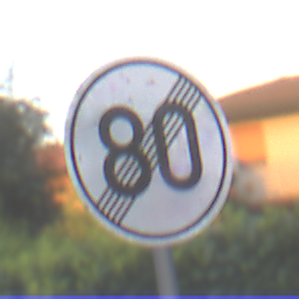
Verkehrszeichen: EndeGeschwindigkeit80
Umgebung: Outdoor, Urban
Tageszeit: SunriseSunset
Wetter: Clear
Licht: Natural
Jahreszeit: NotSpecified
Kontrast: LowContrast